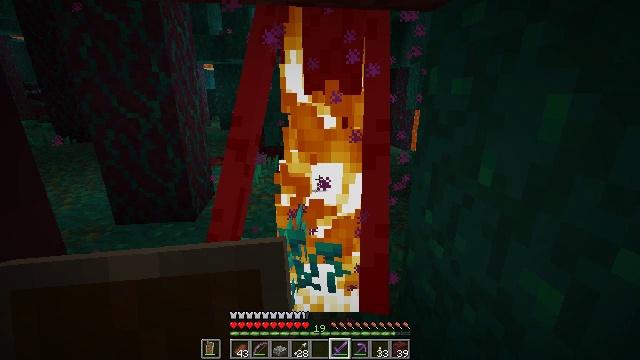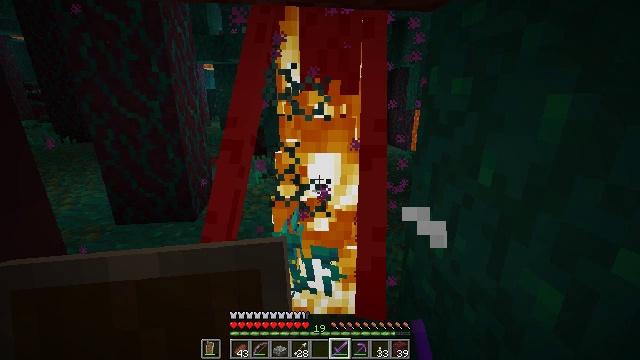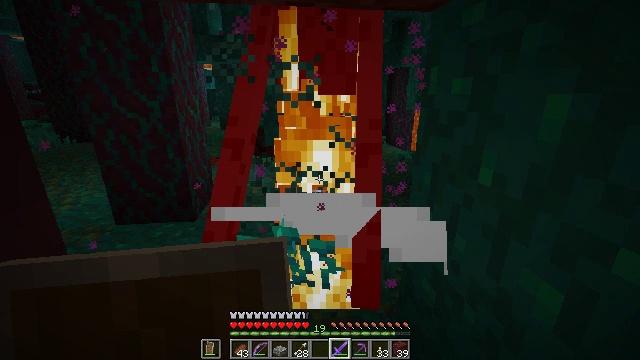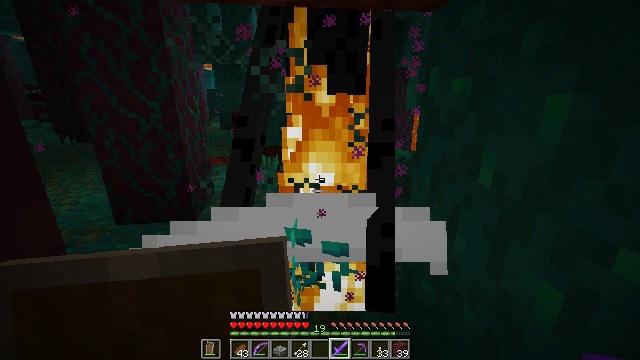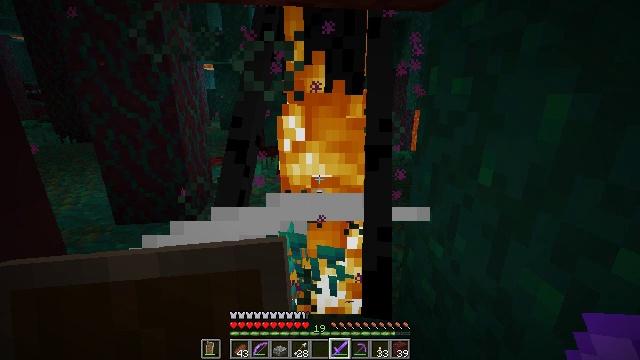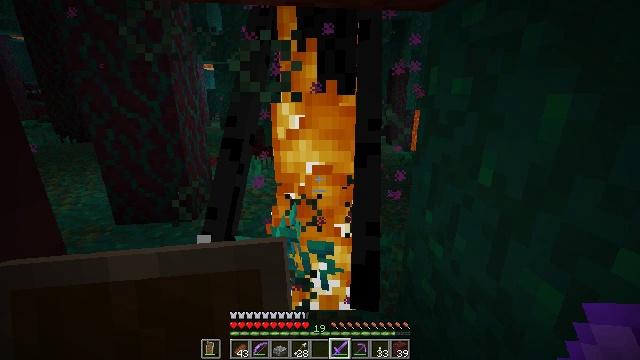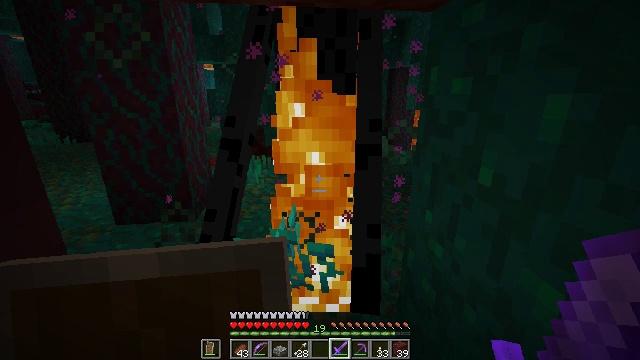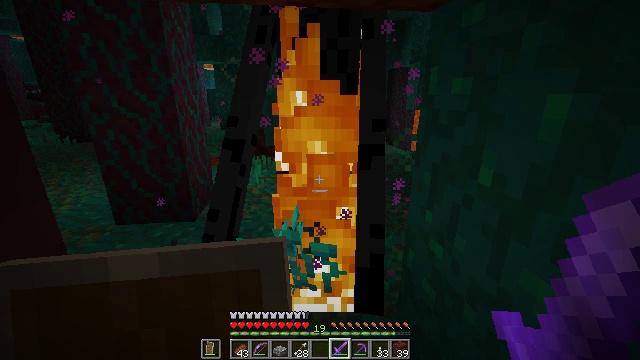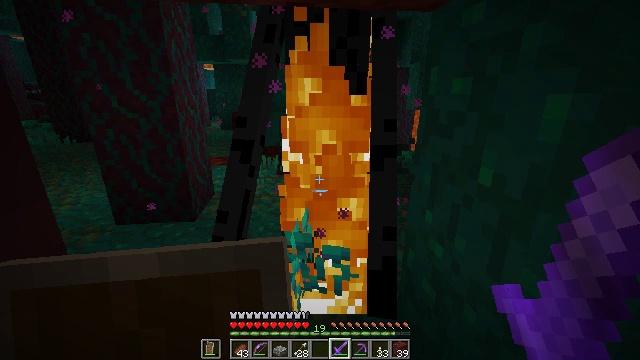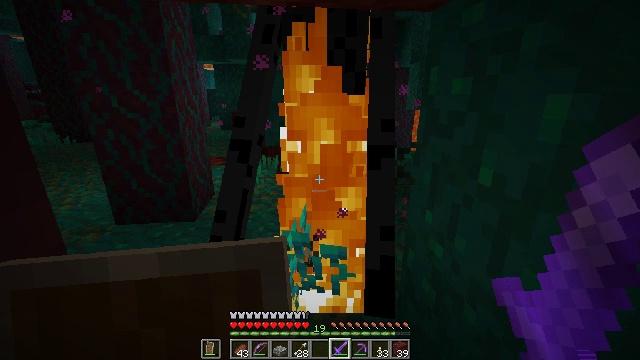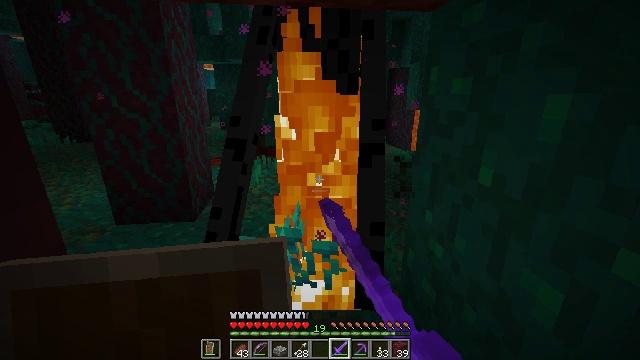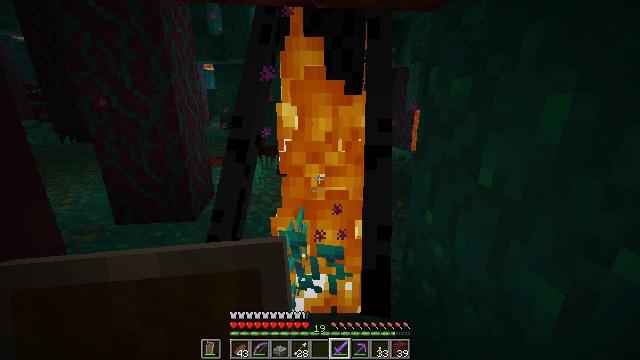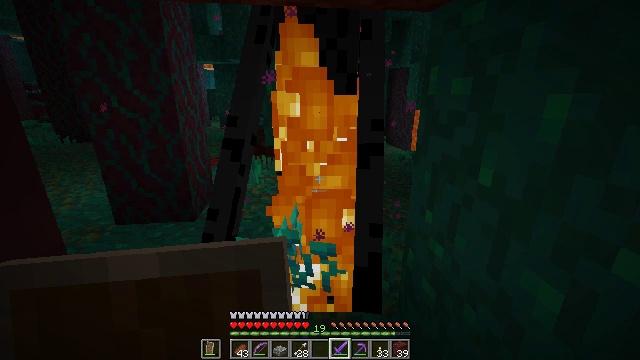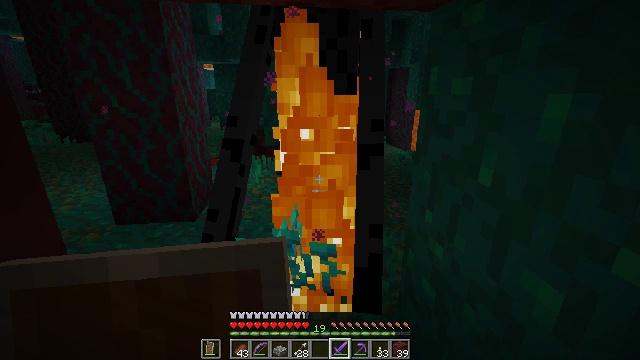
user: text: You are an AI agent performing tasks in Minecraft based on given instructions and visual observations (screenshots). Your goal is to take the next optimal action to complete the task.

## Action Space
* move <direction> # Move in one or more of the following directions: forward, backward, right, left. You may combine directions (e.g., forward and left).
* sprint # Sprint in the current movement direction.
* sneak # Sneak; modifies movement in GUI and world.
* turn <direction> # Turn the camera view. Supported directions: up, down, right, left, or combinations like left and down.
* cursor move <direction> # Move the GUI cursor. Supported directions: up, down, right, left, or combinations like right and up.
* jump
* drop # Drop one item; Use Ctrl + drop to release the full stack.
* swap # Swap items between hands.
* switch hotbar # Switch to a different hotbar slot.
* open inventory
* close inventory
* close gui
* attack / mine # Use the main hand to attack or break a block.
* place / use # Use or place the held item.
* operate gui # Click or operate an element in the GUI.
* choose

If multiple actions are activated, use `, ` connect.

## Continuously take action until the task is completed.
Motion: motion action
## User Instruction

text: Kill mobs.
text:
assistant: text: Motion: no_op
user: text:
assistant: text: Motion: no_op
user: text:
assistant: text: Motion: no_op
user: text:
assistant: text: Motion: no_op
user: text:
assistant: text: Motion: no_op
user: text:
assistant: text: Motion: no_op
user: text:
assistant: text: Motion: no_op
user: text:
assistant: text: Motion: no_op
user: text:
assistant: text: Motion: attack / mine
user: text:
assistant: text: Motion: attack / mine
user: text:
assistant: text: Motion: attack / mine
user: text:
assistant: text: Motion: attack / mine
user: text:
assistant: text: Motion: attack / mine
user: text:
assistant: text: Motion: attack / mine